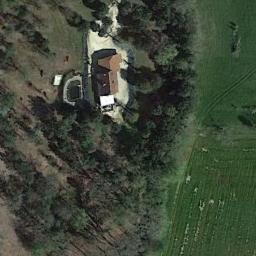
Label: sparse_residential